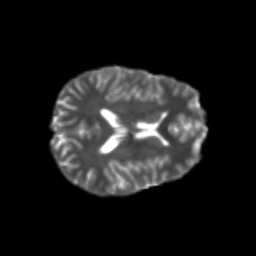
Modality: T2w
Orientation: axial
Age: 24
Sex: female
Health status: healthy
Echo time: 0.074 s